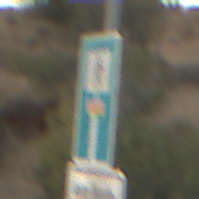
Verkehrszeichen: SackgasseFussgaengerDurchlaessig
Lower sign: HinweisGeaenderteVorfahrtVerkehrsfuehrungVerkehrsregelung3
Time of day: SunriseSunset
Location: Outdoor (RoadRail)
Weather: PartlyCloudy
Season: NotSpecified
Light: Natural